Question: I was wondering if there is a way to override alignment along main axis for individual element. Something like this:

In the picture above, all the elements have 'align-items: flex-start', except of the last one, which needs to be aligned as 'flex-end', or 'space-around'.
There is an option to override along cross axis: 'align-self', but probably not along main axis.
What is bad with doing this with 'position: absolute': the other elements should respect that special one, and not overlap with it.
What is bad with 'float' is that it works for 'flex-direction: row' only.
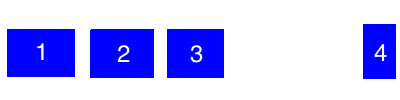
Answer: You can use a pseudo element set to 'flex-grow: 1' and order it so it fills the space you want between the elements.
'''
.flex {
display: flex;
height: 100px;
counter-reset: counter;
}
.flex:before {
content: '';
flex: 1 1 auto;
order: 1;
}
.flex div {
flex: 0 1 100px;
background-color: blue;
margin: 0 1%;
}
.flex div:before {
counter-increment: counter;
content: counter(counter);
color: white;
line-height: 100px;
text-align: center;
display: block;
font-size: 48px;
font-family: sans-serif;
}
.flex div:last-child {
order: 2;
flex-basis: 50px;
}
'''
'''
<div class="flex">
<div></div>
<div></div>
<div></div>
<div></div>
</div>
'''